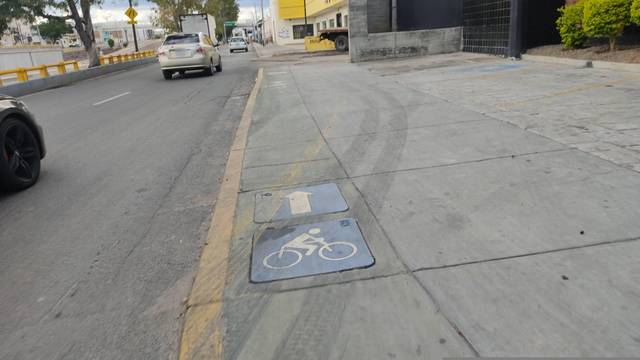
Region: Mexico
Coordinates: 21.135, -101.678